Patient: sex M, age 54
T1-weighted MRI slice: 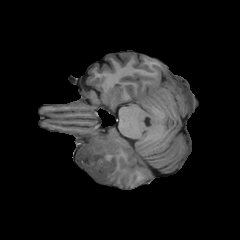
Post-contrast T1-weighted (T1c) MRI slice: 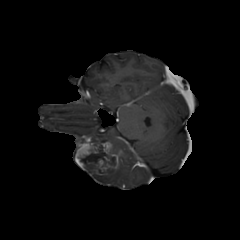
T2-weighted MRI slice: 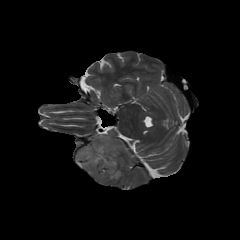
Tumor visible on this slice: yes
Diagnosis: Glioblastoma, IDH-wildtype
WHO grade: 4